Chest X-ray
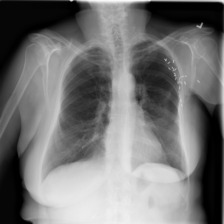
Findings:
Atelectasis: negative
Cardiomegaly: negative
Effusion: negative
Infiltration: negative
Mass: negative
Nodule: negative
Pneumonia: negative
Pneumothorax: negative
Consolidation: negative
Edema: negative
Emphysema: negative
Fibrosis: negative
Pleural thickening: negative
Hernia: negative